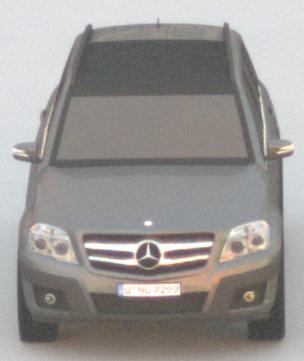
Make: Mercedes-Benz
Model: GLK 280
Detailed model: GLK-Class (204)
Model produced from: 2008/10
Model produced until: 2009/04
Doors: 5
Color: gray
Road condition: dry road
Daytime: sunrise or sunset
Contrast: medium contrast